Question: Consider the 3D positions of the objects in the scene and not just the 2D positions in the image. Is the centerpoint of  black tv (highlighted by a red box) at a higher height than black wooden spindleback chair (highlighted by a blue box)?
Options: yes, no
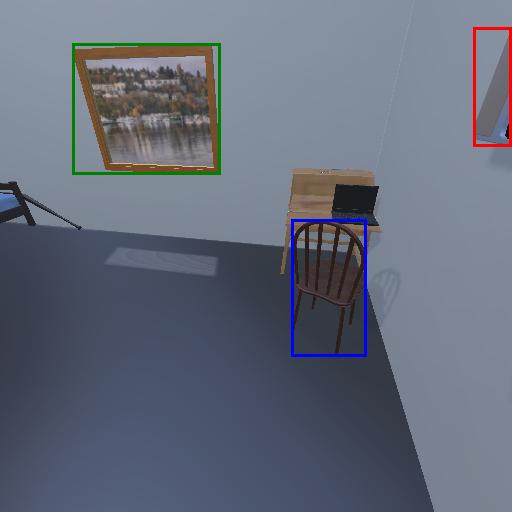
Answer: yes